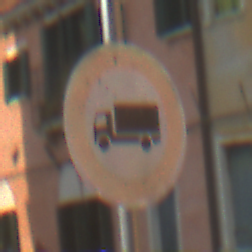
Verkehrszeichen: VerbotFuerKraftfahrzeugeUeberDreiKommaFuenfTonnen
Umgebung: Outdoor, Urban
Tageszeit: MorningAfternoon
Wetter: Clear
Licht: Natural
Jahreszeit: NotSpecified
Kontrast: HighContrast